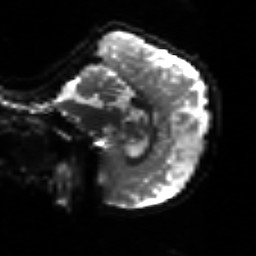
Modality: sbref
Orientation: sagittal
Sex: female
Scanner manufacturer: siemens
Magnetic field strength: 3 T
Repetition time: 5 s
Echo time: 0.071 s